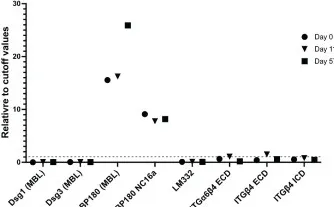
The results of immunoblotting tests and ELISAs of this patient. (D) ELISAs using various RPs, including three commercially available ELSIA kits (MBL, Tokyo, Japan) and other in-house ELISAs for detection of IgG autoantibodies against corresponding autoantigens.
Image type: pathology (immunostaining)